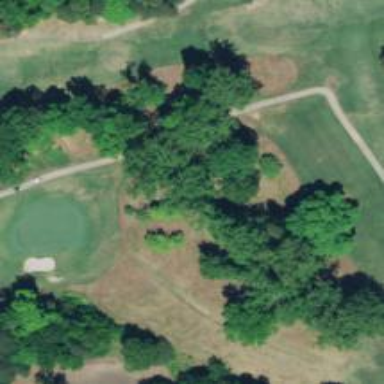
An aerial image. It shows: Golf rough area.